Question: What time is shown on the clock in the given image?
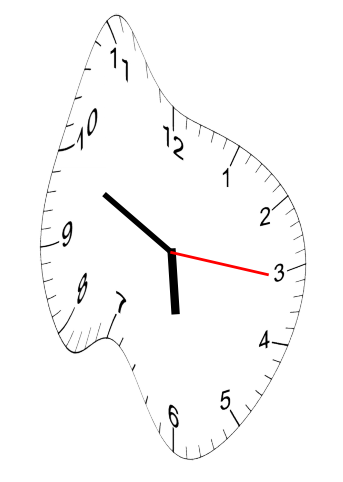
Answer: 05:49:16